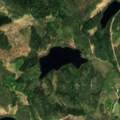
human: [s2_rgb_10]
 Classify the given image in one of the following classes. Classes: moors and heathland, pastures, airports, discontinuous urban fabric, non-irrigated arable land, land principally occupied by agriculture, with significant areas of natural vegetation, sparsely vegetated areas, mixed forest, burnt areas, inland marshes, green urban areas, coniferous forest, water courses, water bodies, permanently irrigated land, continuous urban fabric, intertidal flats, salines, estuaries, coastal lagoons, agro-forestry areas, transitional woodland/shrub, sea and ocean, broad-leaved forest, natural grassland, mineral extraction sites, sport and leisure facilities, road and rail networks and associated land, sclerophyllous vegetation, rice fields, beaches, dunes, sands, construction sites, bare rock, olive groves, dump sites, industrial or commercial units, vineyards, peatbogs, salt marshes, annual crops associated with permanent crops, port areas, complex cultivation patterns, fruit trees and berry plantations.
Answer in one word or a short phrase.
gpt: coniferous forest, mixed forest, transitional woodland/shrub